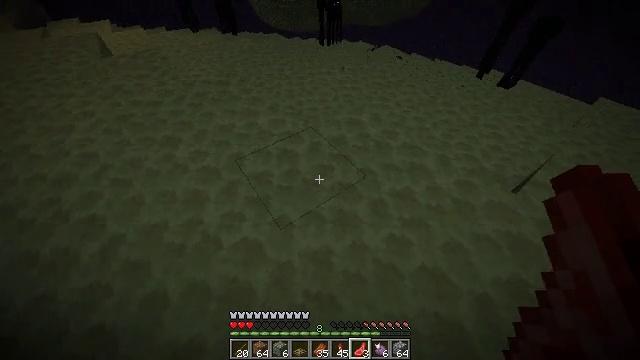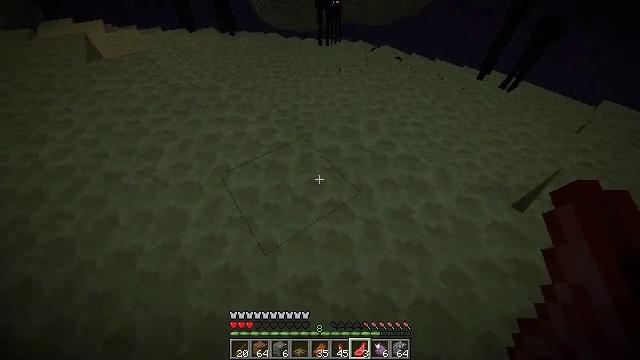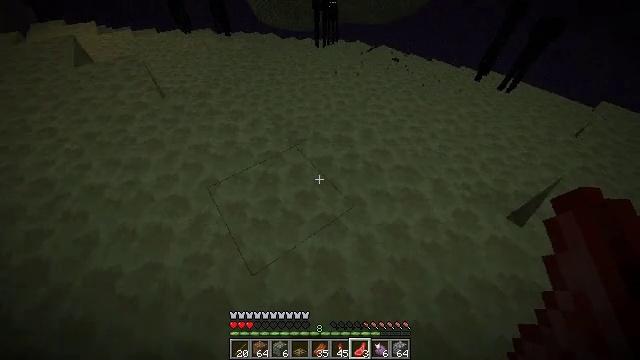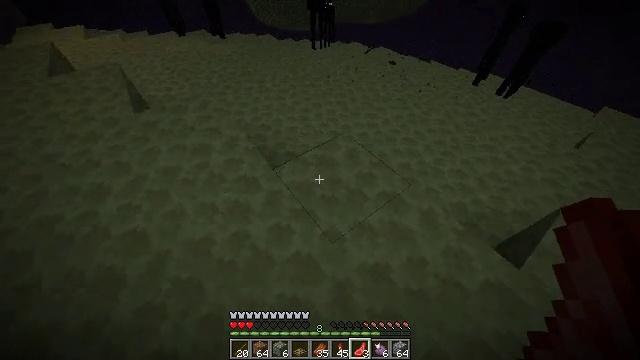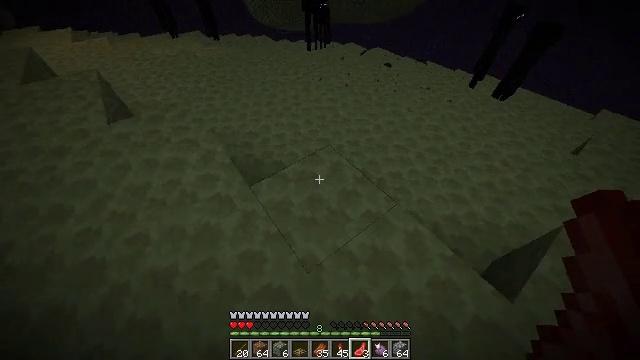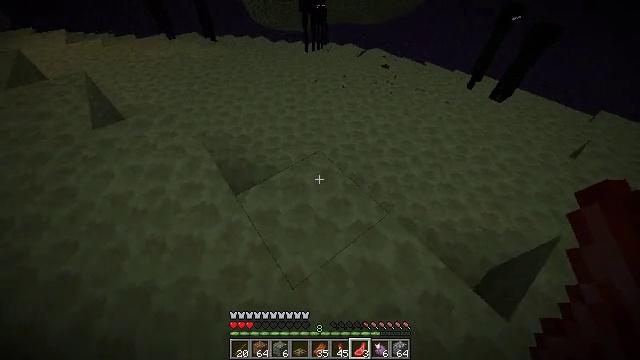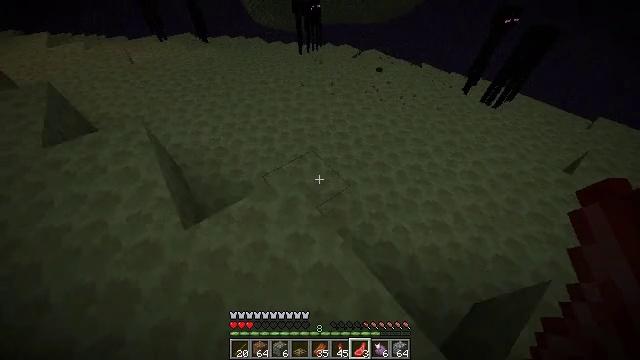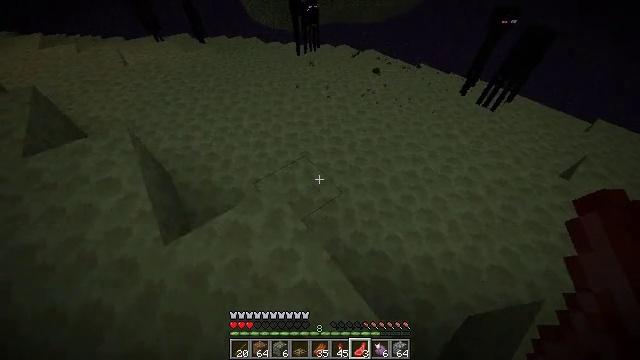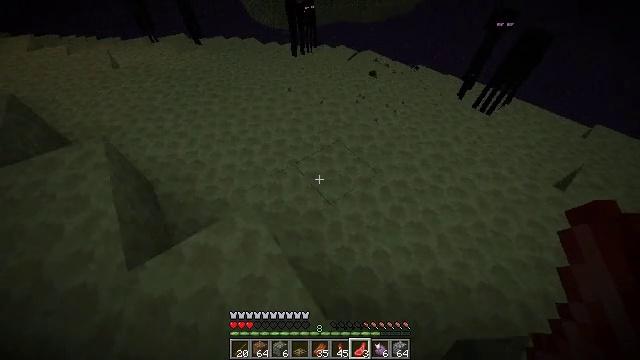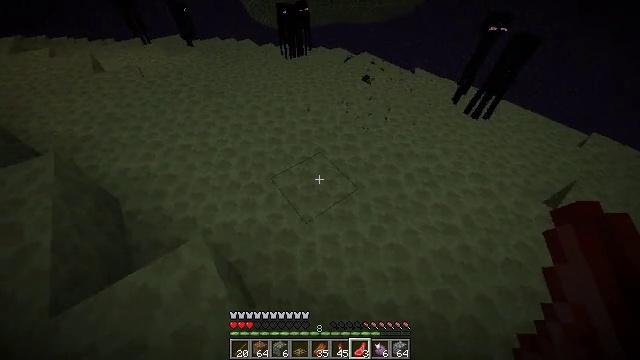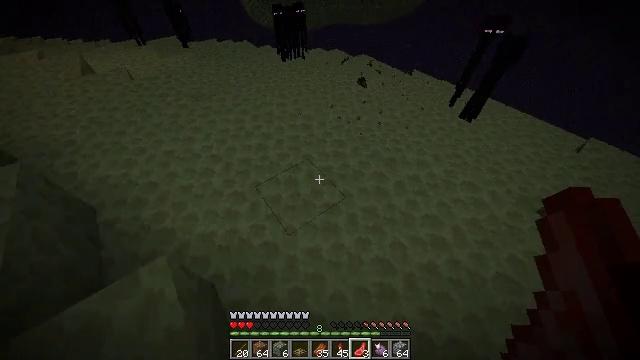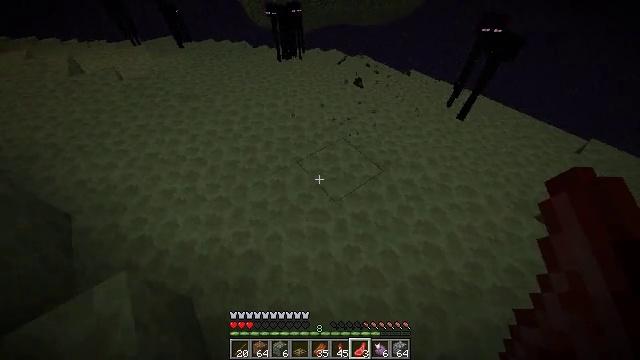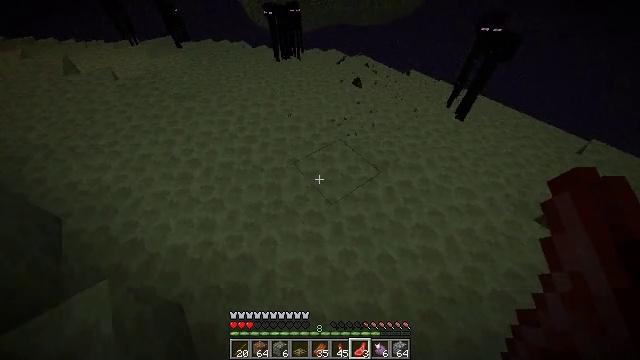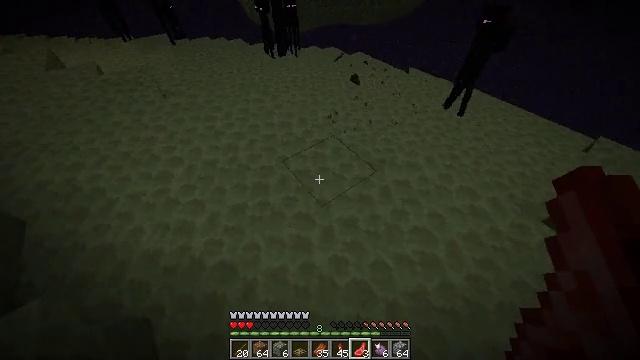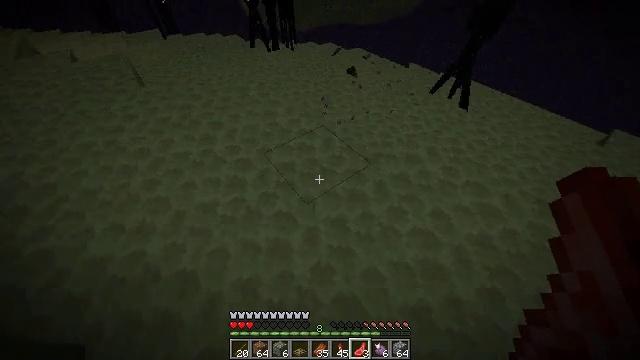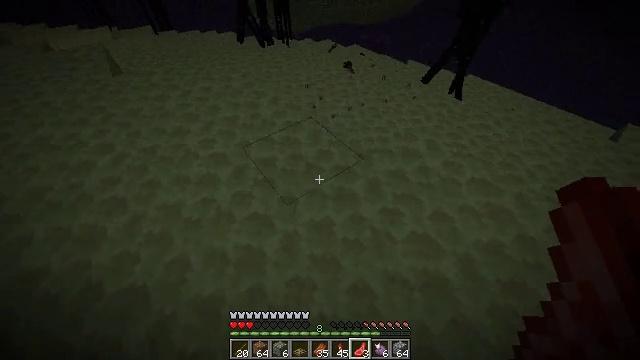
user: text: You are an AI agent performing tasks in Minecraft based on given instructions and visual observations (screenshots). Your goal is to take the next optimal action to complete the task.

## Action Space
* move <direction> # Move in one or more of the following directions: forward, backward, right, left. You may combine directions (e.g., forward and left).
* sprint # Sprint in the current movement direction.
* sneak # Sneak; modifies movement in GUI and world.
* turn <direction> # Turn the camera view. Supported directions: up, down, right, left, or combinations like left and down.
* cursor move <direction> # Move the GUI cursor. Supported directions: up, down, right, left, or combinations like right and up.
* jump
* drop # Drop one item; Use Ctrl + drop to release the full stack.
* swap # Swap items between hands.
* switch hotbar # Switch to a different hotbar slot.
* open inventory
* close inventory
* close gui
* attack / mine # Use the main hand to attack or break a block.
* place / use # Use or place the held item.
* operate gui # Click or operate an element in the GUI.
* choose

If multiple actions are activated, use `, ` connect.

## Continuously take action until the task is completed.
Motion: motion action
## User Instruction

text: Remove a mutton from the inventory.
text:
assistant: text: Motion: move forward and move right, sprint
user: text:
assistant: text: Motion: move forward and move right, sprint
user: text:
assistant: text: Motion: move forward and move right, sprint
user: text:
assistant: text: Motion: move forward and move right, sprint
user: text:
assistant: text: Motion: move forward and move right, sprint
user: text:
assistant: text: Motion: move forward and move right, sprint
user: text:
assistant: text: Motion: move forward and move right, sprint
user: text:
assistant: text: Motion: move forward and move right, sprint
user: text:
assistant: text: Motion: move forward and move right, sprint
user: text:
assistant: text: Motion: move forward and move right, sprint
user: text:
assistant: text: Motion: move forward and move right, sprint
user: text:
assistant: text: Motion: move forward and move right, sprint
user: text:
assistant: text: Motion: move forward and move right, sprint
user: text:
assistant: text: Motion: move forward and move right, sprint
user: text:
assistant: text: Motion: move forward and move right
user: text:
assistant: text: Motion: move forward and move right
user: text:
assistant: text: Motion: move forward and move right
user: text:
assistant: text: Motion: move forward
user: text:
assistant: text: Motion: move forward
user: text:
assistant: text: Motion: move forward
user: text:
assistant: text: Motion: move forward
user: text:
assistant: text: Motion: move forward
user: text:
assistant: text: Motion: move forward
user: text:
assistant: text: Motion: move forward, sprint
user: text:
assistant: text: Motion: move forward, sprint
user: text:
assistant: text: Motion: move forward, sprint
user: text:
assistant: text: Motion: move forward, sprint
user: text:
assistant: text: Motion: move forward, sprint, drop
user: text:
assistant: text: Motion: move forward, sprint, drop
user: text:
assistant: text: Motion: move forward, sprint, drop